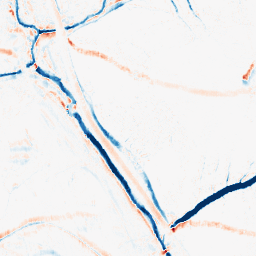
Category: morphological
Decomposition family: morphological_ellipse
Decomposition parameters: operation: average
width: 10
height: 5
Upsampling method: cubic_mitchell
Upsampling parameters: scale: 8
Upsampling scale: 8